Aerial crown-view tile of a tropical tree (Barro Colorado Island, Panama), acquired 20250915:
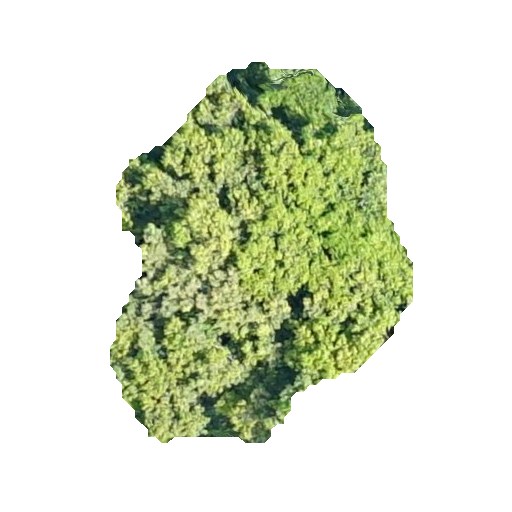
Species: Prioria copaifera
GBIF accepted scientific name: Prioria copaifera
Crown area: 118.845 m²